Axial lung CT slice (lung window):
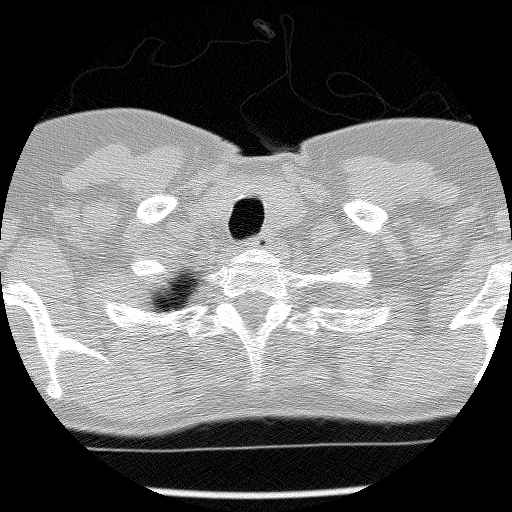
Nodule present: no